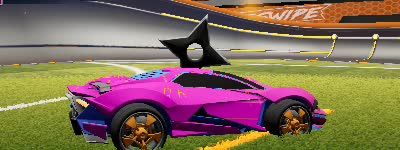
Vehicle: werewolf